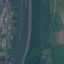
Land use / land cover: River